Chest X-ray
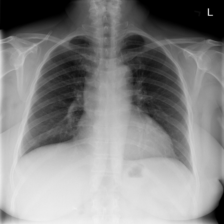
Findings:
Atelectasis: negative
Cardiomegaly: negative
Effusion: negative
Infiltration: negative
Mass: negative
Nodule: negative
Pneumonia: negative
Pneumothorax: negative
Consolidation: negative
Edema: negative
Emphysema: negative
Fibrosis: negative
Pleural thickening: negative
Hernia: negative